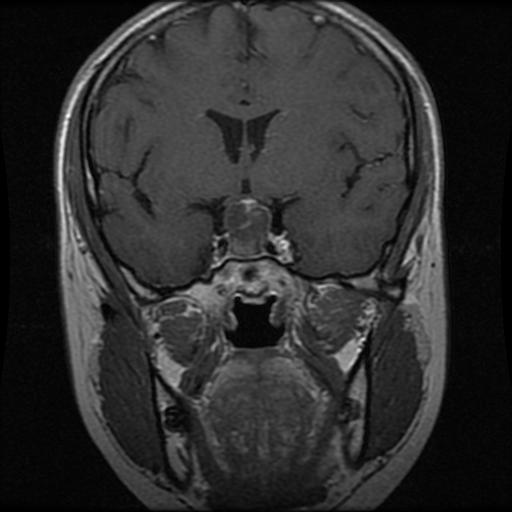
Label: pituitary